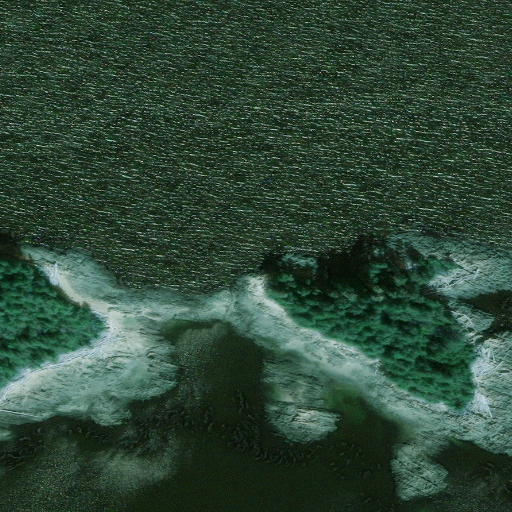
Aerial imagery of island in Alaska named Reef Islands containing only unknown